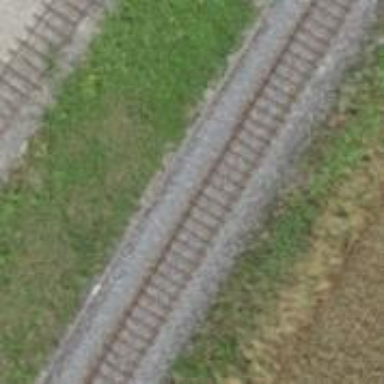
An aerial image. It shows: Railway track with contact line for electrification.